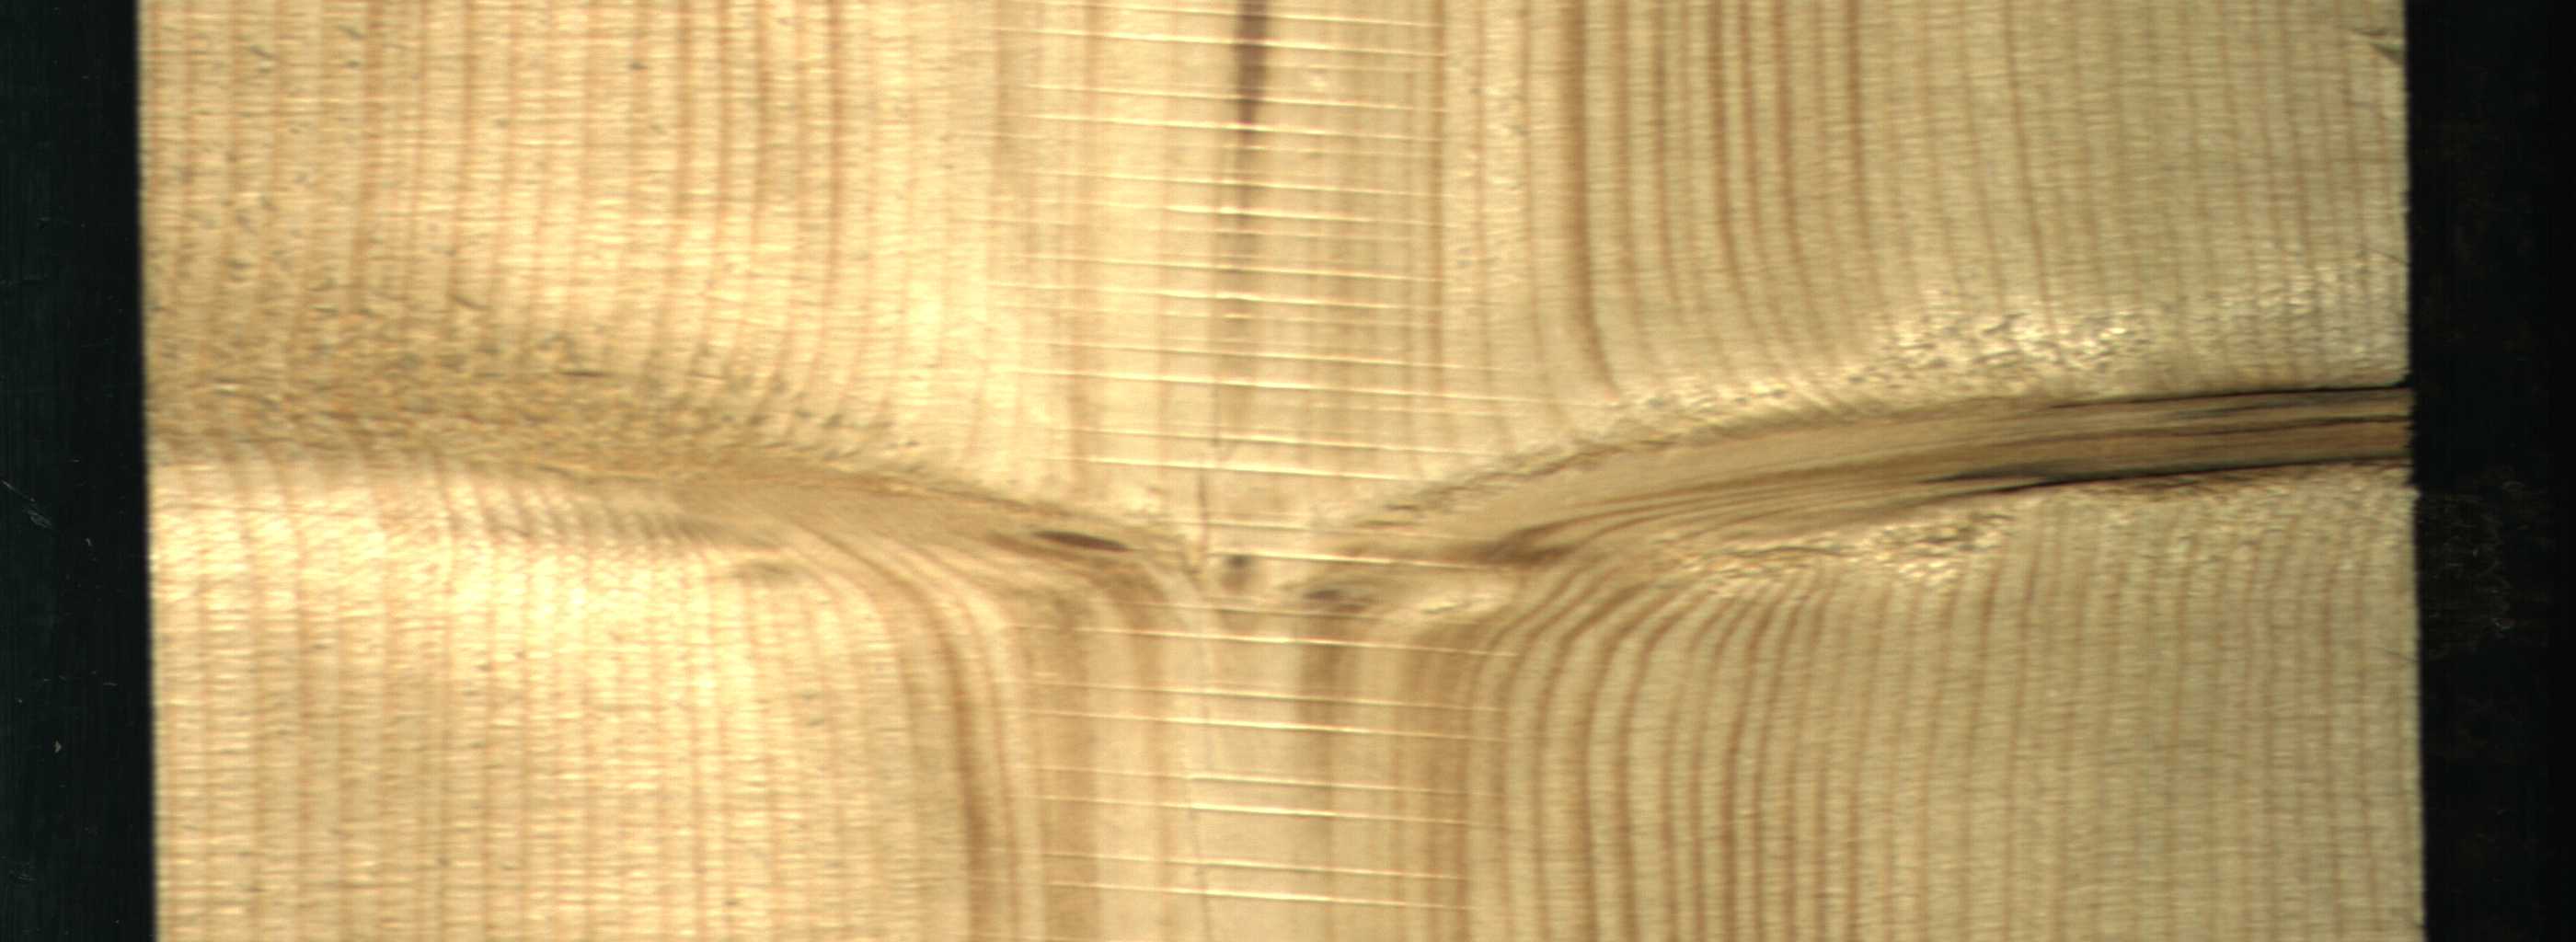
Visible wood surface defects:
Quartzity
knot_with_crack
Live_Knot
Live_Knot